Question: for example, I know that the language

isnt context free by the pumping lemma for CFLs, but how would i prove that it falls into NP and not exp. time, decidable languages, or turing recognizable?
EDIT: Did some digging, and one oversight i made is that problems in NP are those that a verifiable in polynomial time BY a Nondeterministic Turing Machine. How would I know:
a: There is a verifier that exists for this language in polynomial time
and b: a NDTM can recognize it
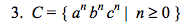
Answer: > but how would i prove that it falls into NP and not exp. time, decidable languages, or turing recognizable?
You cannot, because that cannot happen. Every language in NP is in EXPTIME, is decidable, and is Turing recognizable. L is in NP if and only if there is a polynomial p and a PTIME language L' such that
> x in L if and only if there exists y of length p(|x|) such that (x,y) is in L'
To show that NP is a subset of EXPTIME, observe that one can just do a brute-force search for all possible y. And every EXPTIME langauge is obviously decidable and recognizable.
Now, as for your question about showing a language L belongs to NP : Try to come up with a way by which for each x in L, you can write down a "proof" or "certificate" that it belongs to L. Such a certificate should not exist for x not in L, and that this certificate is correct should be efficiently verifiable (in polynomial time). The length of the certificate should itself be at most polynomial in the length of x.
Exactly how one does this depends on the particular language L, of course. Many NP problems are phrased as search (existence) problems : does this graph have a Hamiltonian cycle, does this boolean formula have a satisfying assignment, and so on. In this case, the choice for the certificate is usually clear, one can take the certificate to be the thing being searched for (the Hamiltonian path or satisfying assignment itself). One needs to check that given a graph and an alleged Hamiltonian path, one can check if it is actually a Hamiltonian path in polynomial time, or given a formula and an alleged satisfying assignment, one can check if it is actually a satisfying assignment in polynomial time. This is usually easy to show.
Note that P is a subset of NP (just take anything for the certificate, the certificate-checker can solve the original problem itself in polynomial time). The language you asked for, {a^n b^n c^n | n >= 0} is quite easily in P (and hence in NP).